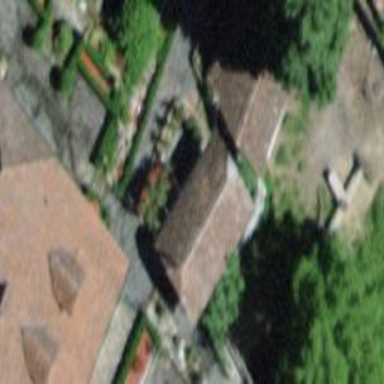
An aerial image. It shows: Shed.